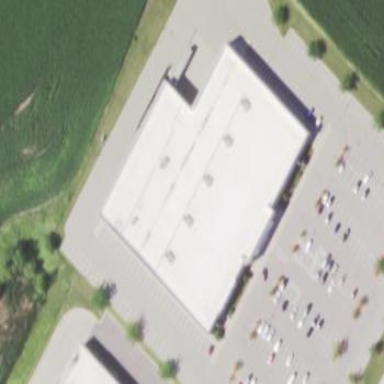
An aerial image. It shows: Retail building that houses department store.